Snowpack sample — Buffalo Mountain, Silverthorne, Colorado, USA (1/25/25, 10:11 AM MST)
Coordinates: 39.6222, -106.1139
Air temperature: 22 °F
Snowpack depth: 110 cm
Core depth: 40 cm
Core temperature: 46.4 °F
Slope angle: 12°, slope face: 102°
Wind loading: high
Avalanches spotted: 0
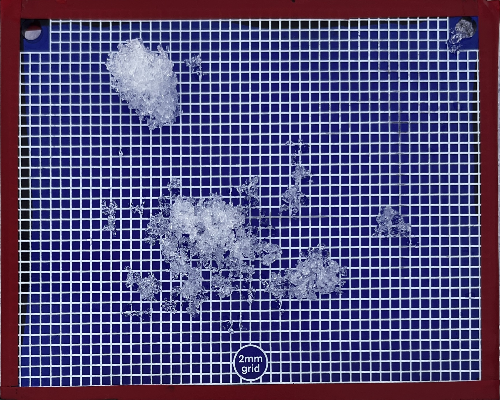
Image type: profile
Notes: No avalanches nearby, collected on the outskirts of a fire break 15 meters from the treeline, on way to Buffalo and Red Mountain